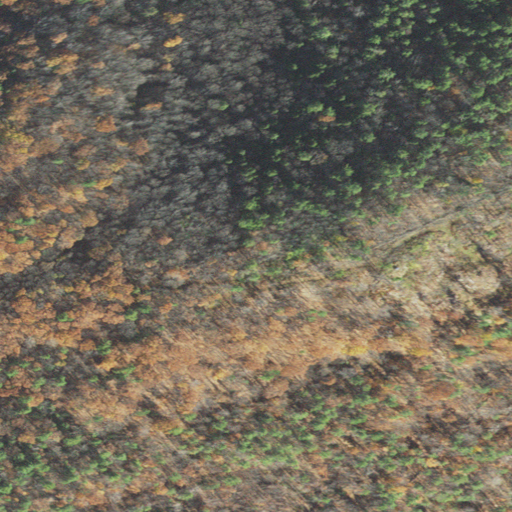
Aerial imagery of mountain in New Hampshire named Dingleton Hill containing deciduous forest, mixed forest, and evergreen forest